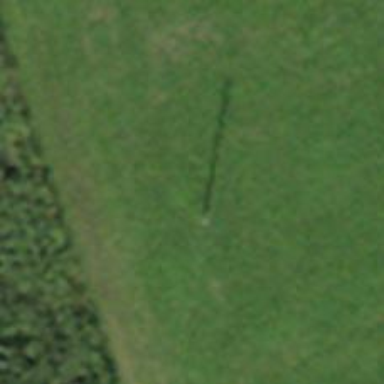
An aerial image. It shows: Power pole.